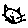
Label: cat